Question: I've read <URL>, but I still don't understand what I did wrong with the code.
Here's the 'bmNewFromImageDialog.h', the class that extends 'wxDialog'.
'''
#ifndef BMNEWFROMIMAGEDIALOG_H
#define BMNEWFROMIMAGEDIALOG_H
#include "./../utils/includer.h" // includes a bunch of wx-related files
class bmNewFromImageDialog : public wxDialog {
public:
wxBoxSizer *mainVBox, *flagHBox, *OKCancelHBox;
wxStaticBox *flagsSBox;
wxButton *OKButton, *cancelButton;
wxRadioButton *GT0RadioButton;
bmNewFromImageDialog() {}
bmNewFromImageDialog(wxWindow *parent);
void init();
};
#endif
'''
Here's the 'bmNewFromImageDialog.cpp'.
'''
#include "./bmNewFromImageDialog.h"
#include "./../utils/includer.h"
bmNewFromImageDialog::bmNewFromImageDialog(wxWindow *parent) : wxDialog(parent, -1, wxT("new image..."), wxDefaultPosition, wxDefaultSize) {
init();
}
void bmNewFromImageDialog::init() {
mainVBox = new wxBoxSizer(wxVERTICAL);
flagHBox = new wxBoxSizer(wxHORIZONTAL);
OKCancelHBox = new wxBoxSizer(wxHORIZONTAL);
flagsSBox = new wxStaticBox(this, -1, wxT("Color flags"), wxPoint(0, 0), wxDefaultSize);
GT0RadioButton = new wxRadioButton(this, -1, wxT(">0: 3 channels"), wxPoint(0, 0));
flagsSBox->AddChild(GT0RadioButton);
flagHBox->Add(flagsSBox, 0, wxALIGN_CENTER | wxTOP | wxBOTTOM, 10);
OKButton = new wxButton(this, wxID_OK, wxT("OK"), wxDefaultPosition, wxSize(100, 40));
cancelButton = new wxButton(this, wxID_CANCEL, wxT("cancel"), wxDefaultPosition, wxSize(100, 40));
OKCancelHBox->Add(OKButton, 1);
OKCancelHBox->Add(cancelButton, 1, wxLEFT, 5);
mainVBox->Add(flagHBox, 0, wxALIGN_CENTER | wxTOP | wxBOTTOM, 10);
mainVBox->Add(OKCancelHBox, 0, wxALIGN_CENTER | wxBOTTOM, 10);
SetSizer(mainVBox);
Center();
}
'''
and this is how I use the dialog in code:
'''
bmNewFromImageDialog *newDialog = new bmNewFromImageDialog(this);
newDialog->ShowModal();
delete newDialog;
'''
I constantly get an unhandled memory exception error at runtime when I close / click OK / click Cancel on that 'bmNewFromImageDialog'. How should I fix this?
@sir-digby-chicken-caesar I tried the '.Destroy()' and the stack solution, but there's still the same error:

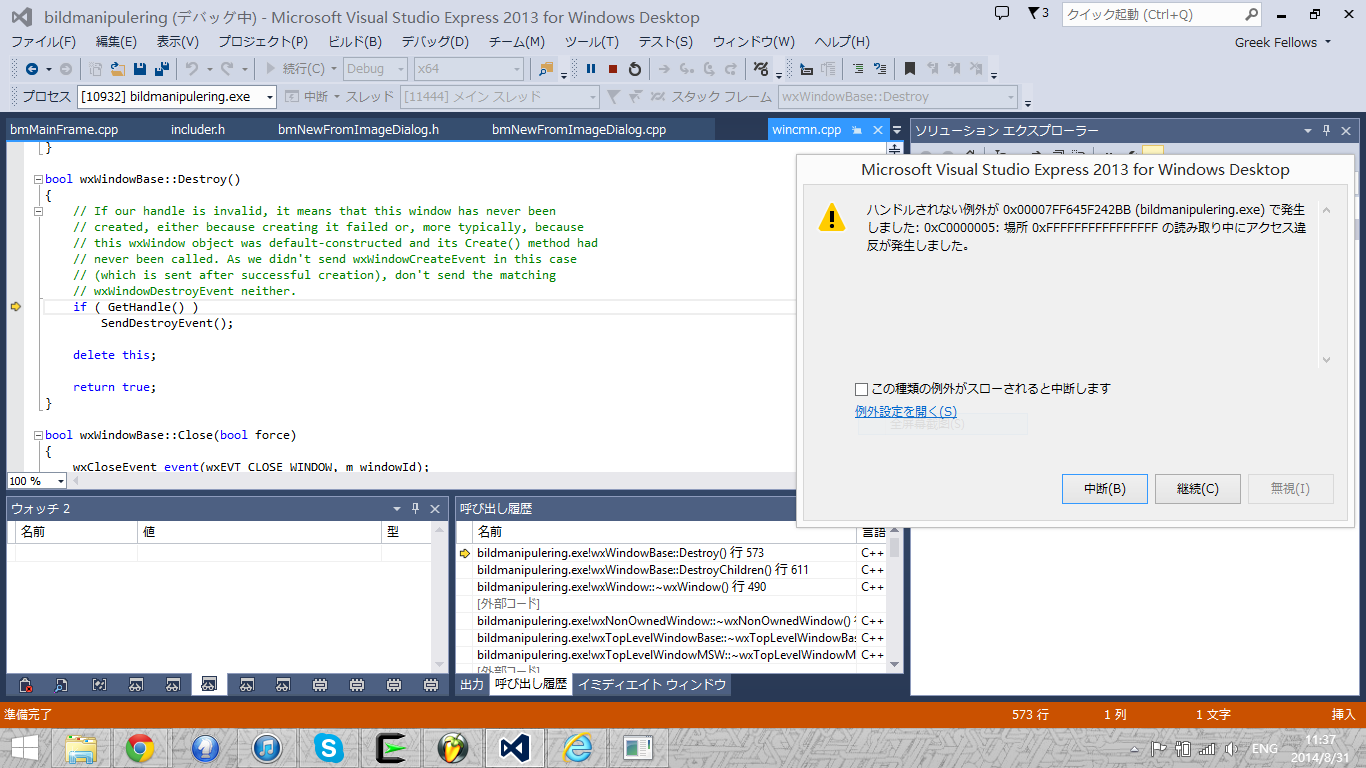
Answer: '''
flagsSBox = new wxStaticBox(this, -1, wxT("Color flags"), wxPoint(0, 0), wxDefaultSize);
GT0RadioButton = new wxRadioButton(this, -1, wxT(">0: 3 channels"), wxPoint(0, 0));
flagsSBox->AddChild(GT0RadioButton);
// ^^^^^^^^ this looks very wrong
'''
That call is undocumented, and marked as "implementation mostly" in the header file. Do not use that unless you really know what you are doing.
It looks like your code should work if you just create 'GT0RadioButton' with 'flagsSBox' as its parent (remove the 'AddChild' call).
Take a look at 'wxStaticBoxSizer' too.